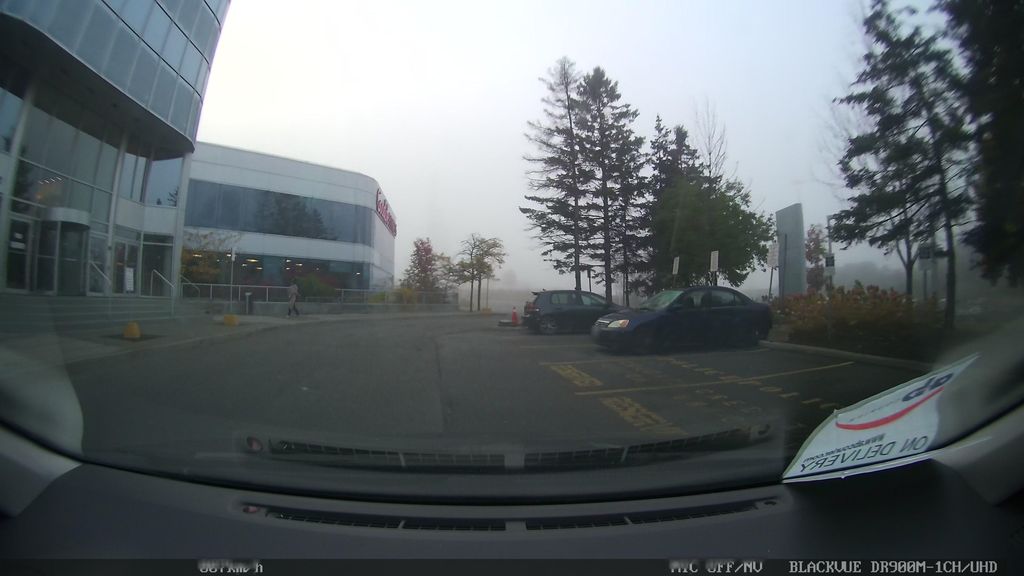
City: toronto